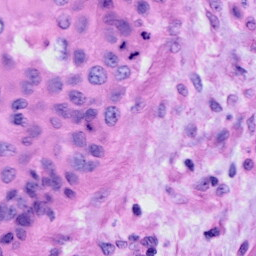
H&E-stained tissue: Cervix